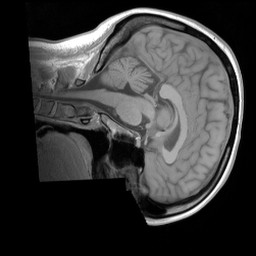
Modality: T1w
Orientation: sagittal
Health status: ill
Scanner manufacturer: siemens
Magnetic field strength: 3 T
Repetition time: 0.4 s
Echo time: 0.00272 s